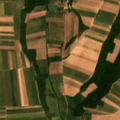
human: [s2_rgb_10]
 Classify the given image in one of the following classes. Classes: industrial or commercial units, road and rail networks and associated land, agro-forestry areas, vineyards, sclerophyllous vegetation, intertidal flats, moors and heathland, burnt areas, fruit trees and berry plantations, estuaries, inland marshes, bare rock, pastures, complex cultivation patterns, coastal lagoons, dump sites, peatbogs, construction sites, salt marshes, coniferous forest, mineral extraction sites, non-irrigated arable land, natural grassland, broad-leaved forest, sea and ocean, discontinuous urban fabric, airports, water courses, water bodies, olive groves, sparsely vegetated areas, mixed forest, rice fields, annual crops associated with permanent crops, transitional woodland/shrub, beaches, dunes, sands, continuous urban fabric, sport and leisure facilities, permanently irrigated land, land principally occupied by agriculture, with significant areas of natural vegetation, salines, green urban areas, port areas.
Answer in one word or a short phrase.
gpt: non-irrigated arable land, land principally occupied by agriculture, with significant areas of natural vegetation, broad-leaved forest